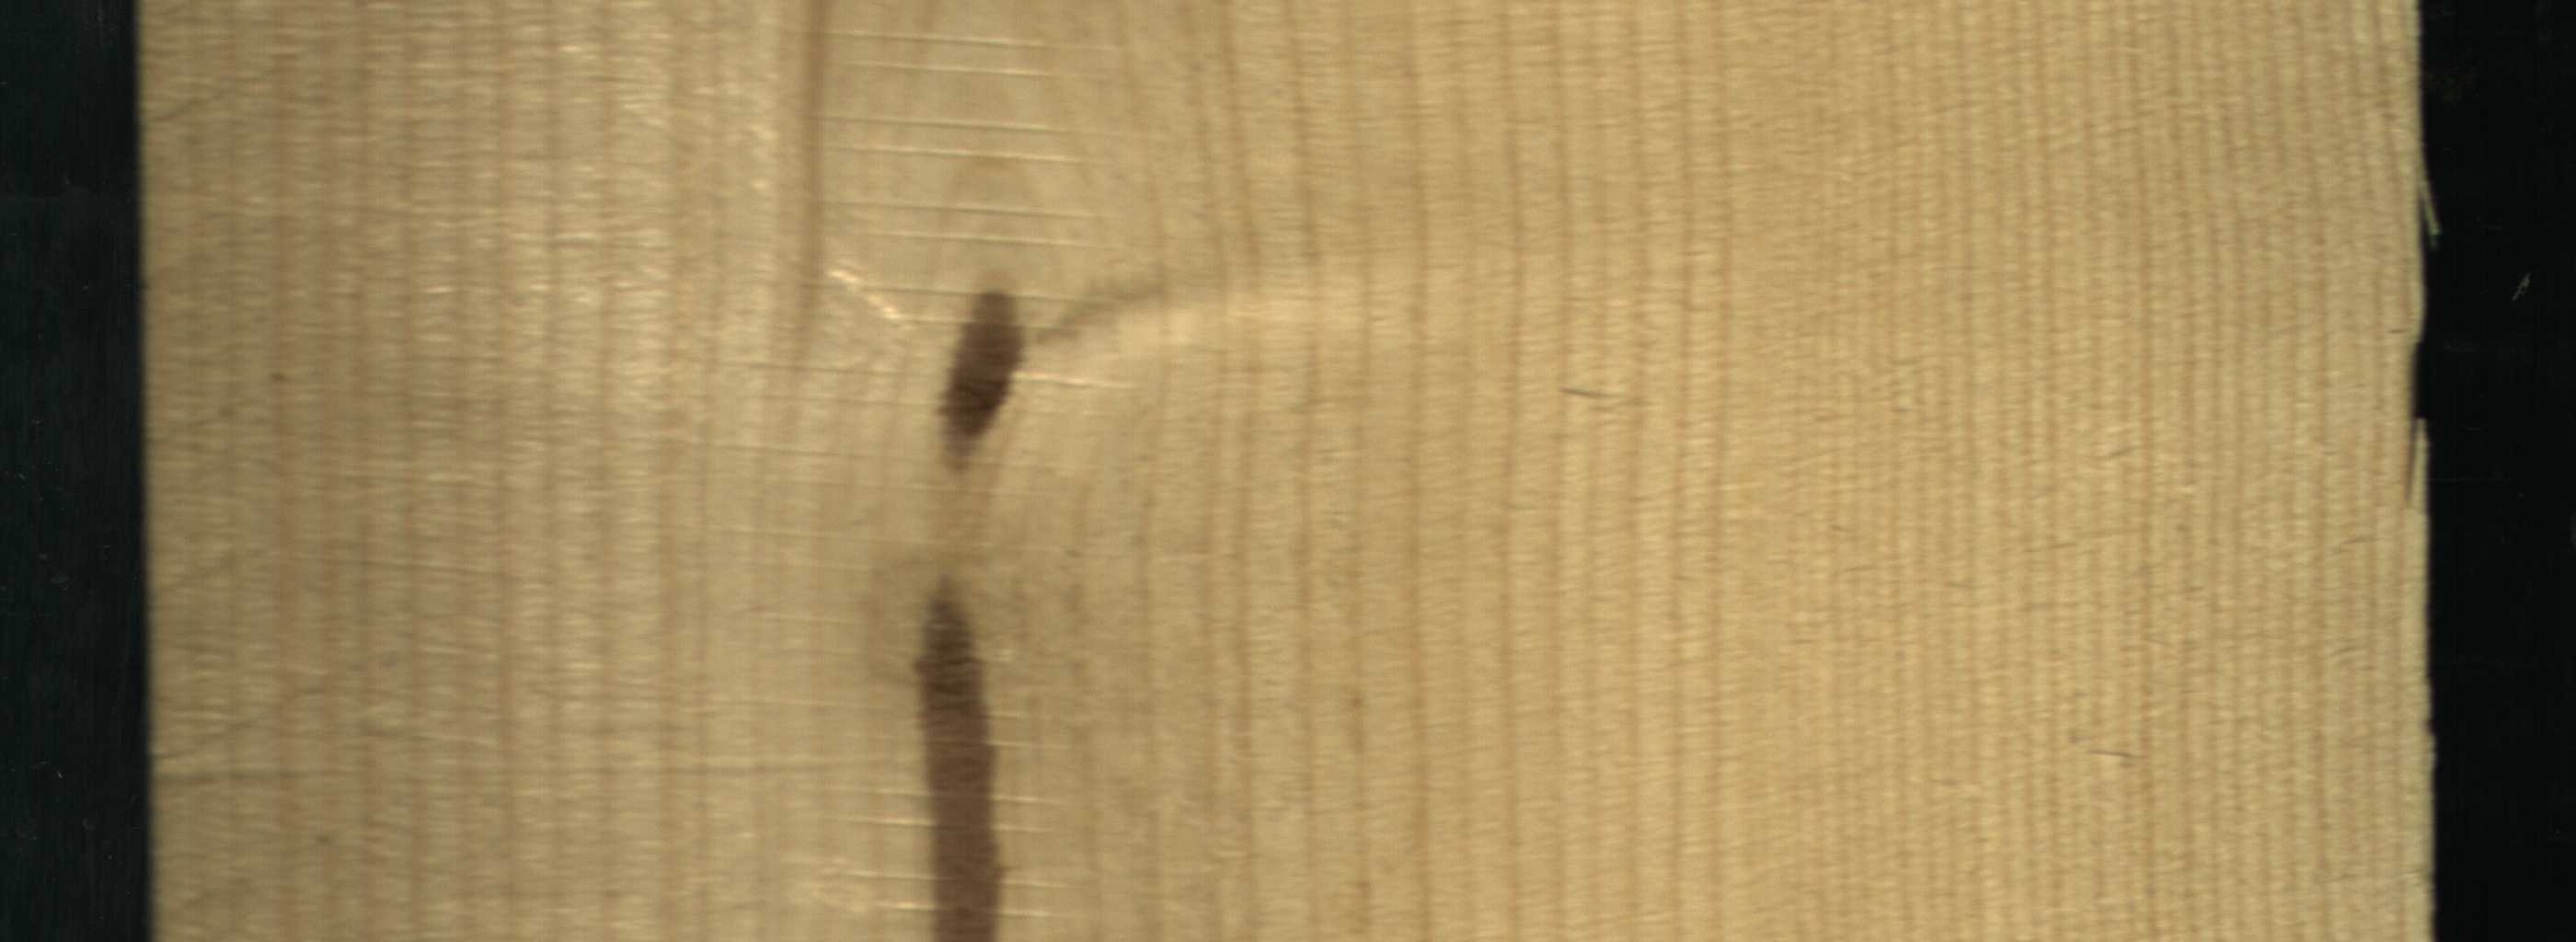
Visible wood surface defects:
Marrow
Marrow